Question: I am making a form from database fields, so I pull all the records and loop through and add the form elements in a foreach loop in php. The problem is when I submit the form the elements are not posted, the only return I get is the submit button: -
'''
stdClass Object
(
[submitbutton] => Submit
)
'''
This is how I create the elements, these all display and fucntion correctly onscreen, it just does not post when I submit, but the elements do post if I don't have them in the foreach loop, but I need to create them dynamically from the database, any ideas?
'''
foreach($records as $log){
$inc++;
if($log->type == 0){
$mform->addElement('html', '<p>'.$log->leadin.'</p>');
$attributes = array();
$distractors = explode(',', $log->distractors);
$radioarray=array();
$count = 0;
foreach($distractors as $dis){
$count++;
$radioarray[] =& $mform->createElement('radio', 'radio', '', $dis, $count, array());
}
$mform->addGroup($radioarray, 'radioar'.$inc, '', array(' '), false);
}
else if($log->type == 1){
$mform->addElement('html', '<div>'.$log->leadin.'</div>');
$distractors = explode(',', $log->distractors);
$count = 0;
foreach($distractors as $dis){
$count++;
$mform->addElement('checkbox', 'check'.$count, $dis);
}
}}
'''
Here is an image of the output of the above code, all displays and functions correctly.

'''
<form autocomplete="off" action="blocks/training_plan/student/survey.php" method="post" accept-charset="utf-8" id="mform1" class="mform">
<div style="display: none;"><input name="sesskey" type="hidden" value="MJS9xXm2SA" />
'''
Survey Choice 1?
'''
<fieldset class="hidden"><div>
<div id="fgroup_id_radioar1" class="fitem fitem_fgroup femptylabel"><div class="fitemtitle"><div class="fgrouplabel"><label> </label></div></div><fieldset class="felement fgroup"><span><input name="radio" value="1" type="radio" id="id_radio_1" /><label for="id_radio_1">1</label></span> <span><input name="radio" value="2" type="radio" id="id_radio_2" /><label for="id_radio_2">2</label></span> <span><input name="radio" value="3" type="radio" id="id_radio_3" /><label for="id_radio_3">3</label></span> <span><input name="radio" value="4" type="radio" id="id_radio_4" /><label for="id_radio_4">4</label></span></fieldset></div><div>Survey choice 2?</div>
<div id="fitem_id_check1" class="fitem fitem_fcheckbox "><div class="fitemtitle"><label for="id_check1">1 </label></div><div class="felement fcheckbox"><span><input name="check1" type="checkbox" value="1" id="id_check1" /></span></div></div>
<div id="fitem_id_check2" class="fitem fitem_fcheckbox "><div class="fitemtitle"><label for="id_check2">2 </label></div><div class="felement fcheckbox"><span><input name="check2" type="checkbox" value="1" id="id_check2" /></span></div></div>
<div id="fitem_id_check3" class="fitem fitem_fcheckbox "><div class="fitemtitle"><label for="id_check3">3 </label></div><div class="felement fcheckbox"><span><input name="check3" type="checkbox" value="1" id="id_check3" /></span></div></div>
<div id="fitem_id_check4" class="fitem fitem_fcheckbox "><div class="fitemtitle"><label for="id_check4">4 </label></div><div class="felement fcheckbox"><span><input name="check4" type="checkbox" value="1" id="id_check4" /></span></div></div>
<div id="fitem_id_answer3" class="fitem fitem_ftextarea "><div class="fitemtitle"><label for="id_answer3">Survey choice 3? </label></div><div class="felement ftextarea"><textarea rows="10" cols="80" name="answer3" id="id_answer3"></textarea></div></div>
</div></fieldset>
<fieldset class="hidden"><div>
<div id="fgroup_id_buttonar" class="fitem fitem_actionbuttons fitem_fgroup"><div class="felement fgroup"><input name="submitbutton" value="Submit" type="submit" id="id_submitbutton" /> <input name="cancel" value="Cancel" type="submit" onclick="skipClientValidation = true; return true;" class=" btn-cancel" id="id_cancel" /></div></div>
</div></fieldset>
'''
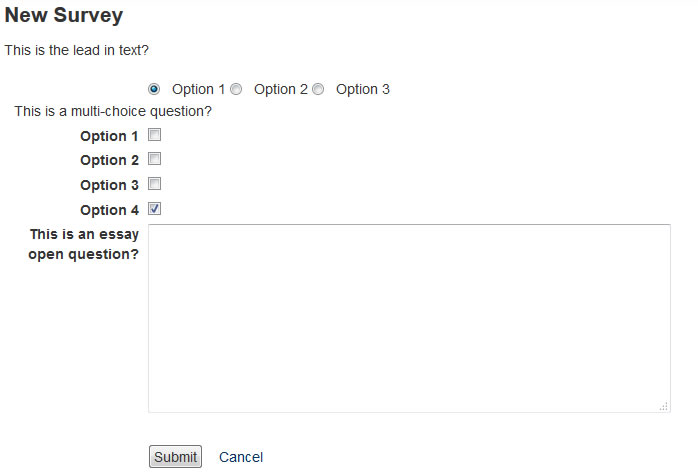
Answer: SOLVED! I found that the extra parameter I was passing in the URL when the page is first loaded and the form is first created also needed to be present when the form is submitted, so the extra parameter on the url searched for a database record, and when I submitted the form, the page gets reloaded and all the functions get called again and fails because the parameter is missing and the records are not found. Hope this helps someone else.